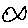
Label: fish